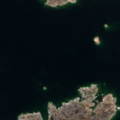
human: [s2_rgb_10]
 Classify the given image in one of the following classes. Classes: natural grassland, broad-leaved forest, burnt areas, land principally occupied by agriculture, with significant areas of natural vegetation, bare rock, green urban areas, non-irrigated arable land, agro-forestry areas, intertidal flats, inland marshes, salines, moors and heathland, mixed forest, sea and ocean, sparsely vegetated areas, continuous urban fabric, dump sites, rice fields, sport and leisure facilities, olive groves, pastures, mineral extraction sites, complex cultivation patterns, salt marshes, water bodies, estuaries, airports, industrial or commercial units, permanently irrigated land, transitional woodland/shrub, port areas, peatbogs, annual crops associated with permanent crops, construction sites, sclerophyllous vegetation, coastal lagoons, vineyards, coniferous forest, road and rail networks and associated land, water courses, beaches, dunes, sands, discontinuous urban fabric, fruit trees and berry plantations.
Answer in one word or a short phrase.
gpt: bare rock, sea and ocean